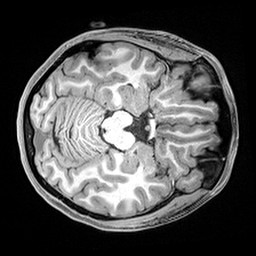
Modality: T1w
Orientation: axial
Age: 25
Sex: female
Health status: healthy
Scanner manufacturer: siemens
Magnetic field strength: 3 T
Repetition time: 2.4 s
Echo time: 0.00217 s